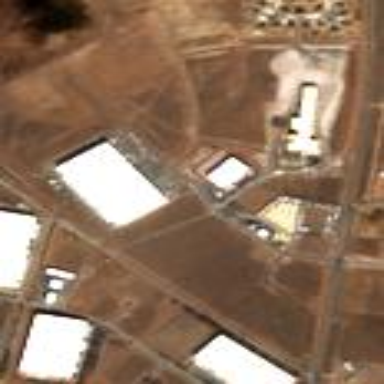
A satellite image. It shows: Industrial area.